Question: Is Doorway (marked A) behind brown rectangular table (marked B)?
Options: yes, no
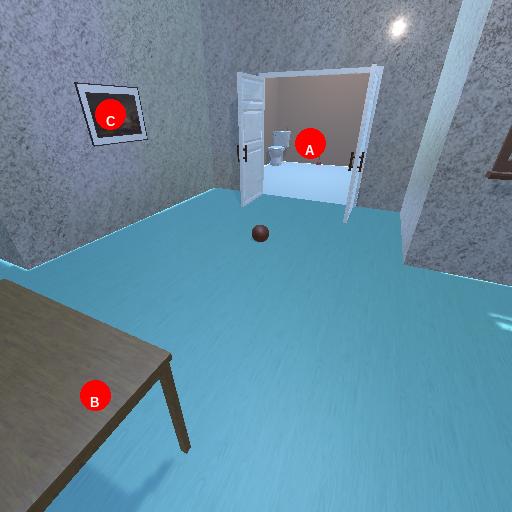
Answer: yes